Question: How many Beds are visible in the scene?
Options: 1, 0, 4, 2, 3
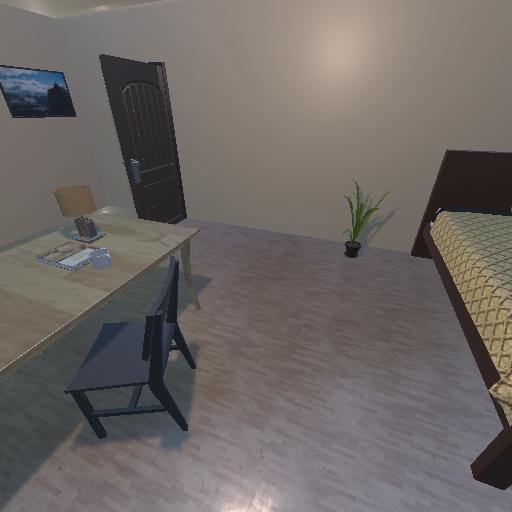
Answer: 1